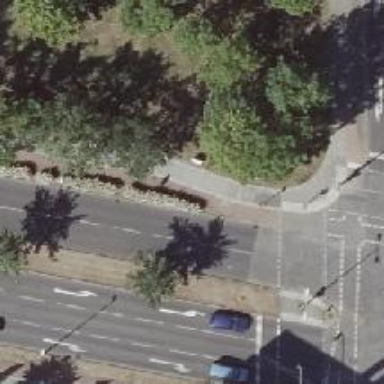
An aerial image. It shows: Cycleway.